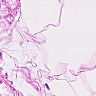
Metastatic tissue present: no